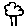
Label: tree